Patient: sex F, age 65
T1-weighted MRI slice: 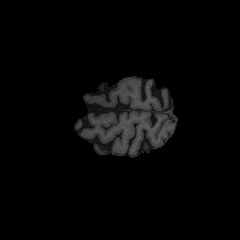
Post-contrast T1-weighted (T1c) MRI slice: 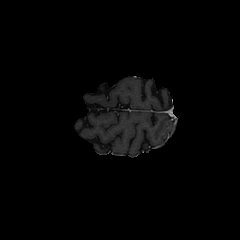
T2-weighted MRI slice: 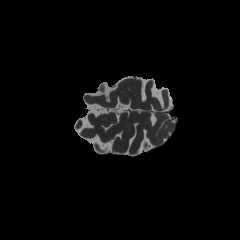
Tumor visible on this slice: no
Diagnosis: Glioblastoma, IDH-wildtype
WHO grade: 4